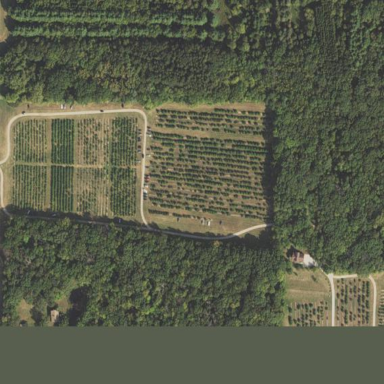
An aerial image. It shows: Orchard.